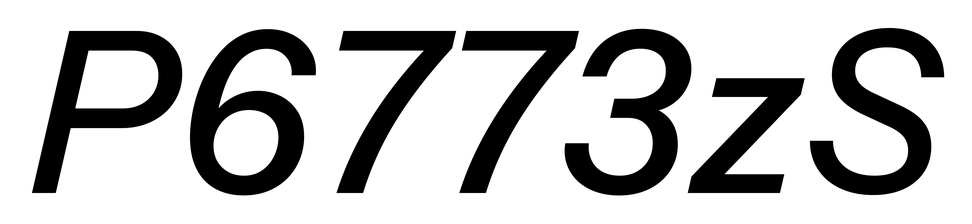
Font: InstrumentSans-Italic_Medium_Italic